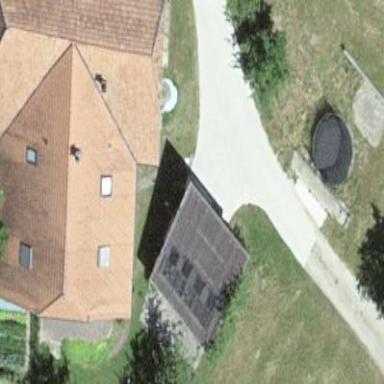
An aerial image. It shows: Garage.